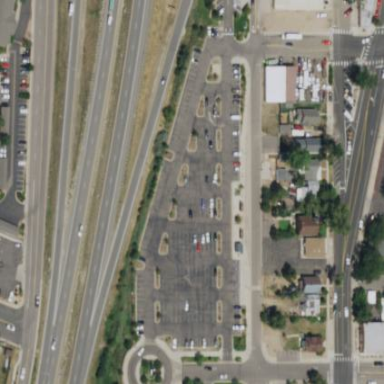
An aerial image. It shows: Paved parking area with park and ride facility.